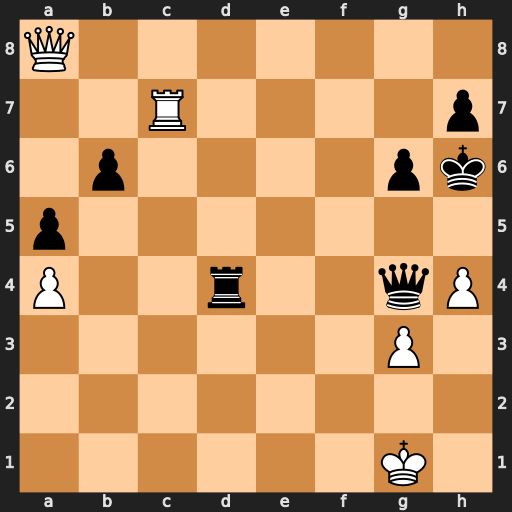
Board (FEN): Q7/2R4p/1p4pk/p7/P2r2qP/6P1/8/6K1
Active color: w
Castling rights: -
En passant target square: -
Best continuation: Qf8+ Kh5 Rxh7#